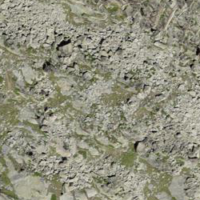
EUNIS habitat code: 48
Species observed at this site:
Montifringilla nivalis